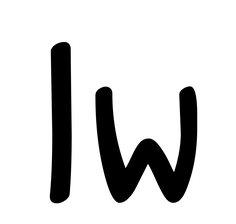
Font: PatrickHand-Regular